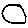
Label: circle